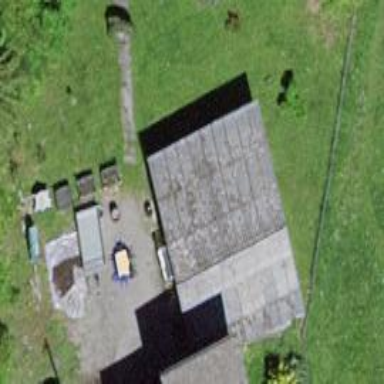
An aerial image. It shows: Group of garages.